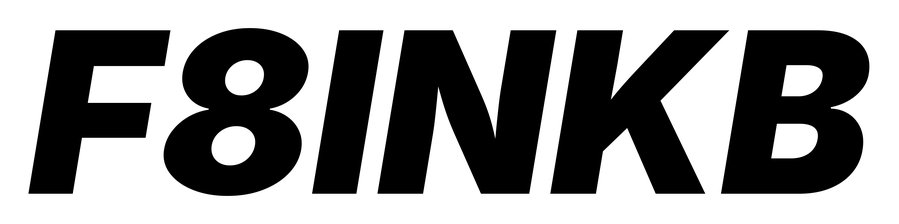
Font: Inter-Italic_Black_Italic